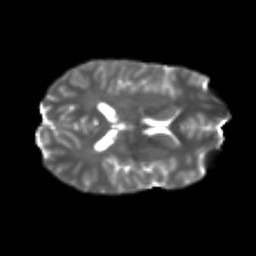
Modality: T2w
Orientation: axial
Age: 24
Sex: male
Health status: healthy
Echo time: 0.074 s